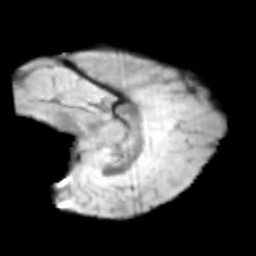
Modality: T2w
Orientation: sagittal
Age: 11
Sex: female
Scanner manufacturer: siemens
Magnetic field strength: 3 T
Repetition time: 3.8 s
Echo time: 0.07 s